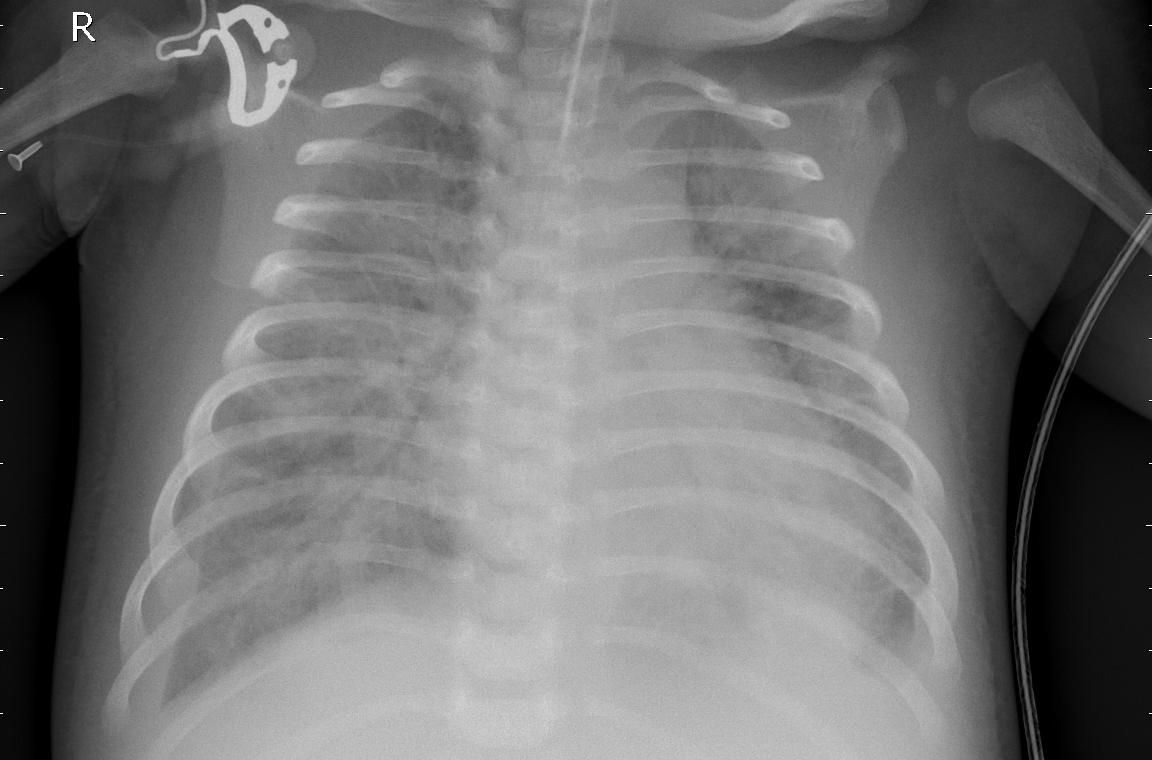
Diagnosis: PNEUMONIA